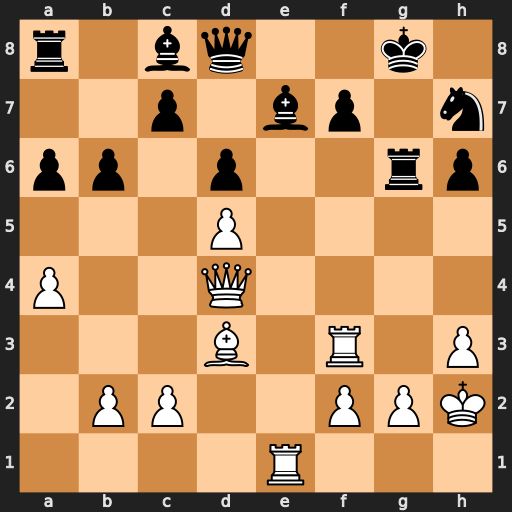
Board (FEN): r1bq2k1/2p1bp1n/pp1p2rp/3P4/P2Q4/3B1R1P/1PP2PPK/4R3
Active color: w
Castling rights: -
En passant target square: -
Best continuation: Bxg6 fxg6 Qe4 Bf5 Qxe7 Qxe7 Rxe7